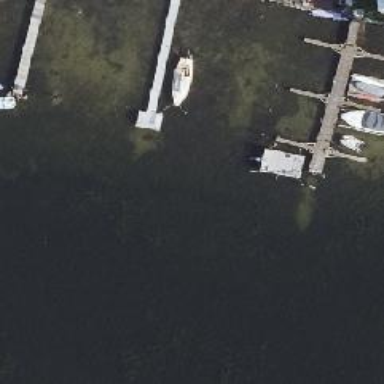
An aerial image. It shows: Man-made pier.